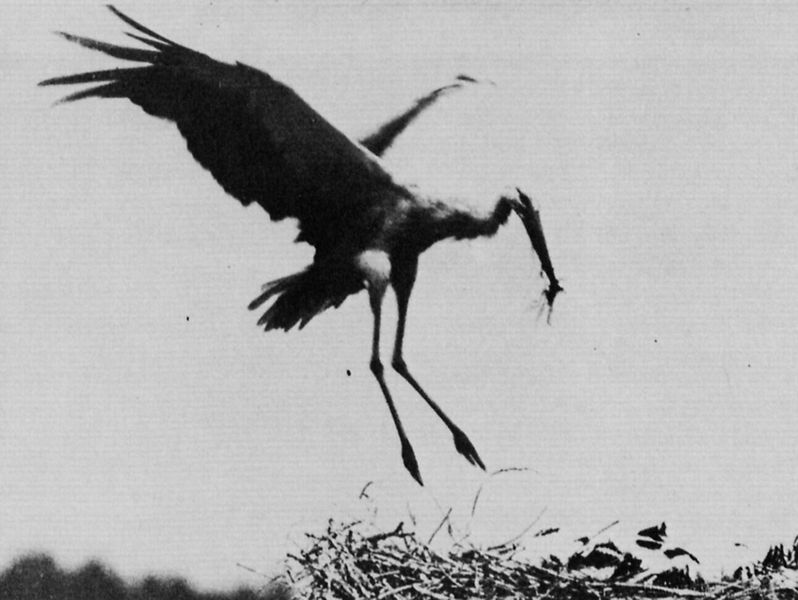
Titel: Reihenaufnahme von Störchen
Künstler: Ottomar Anschütz
Standort: Leverkusen
Institution: Foto-Historama
Schlagwörter: blätter, flügel, fuß, himmel, kampf, kopf, laub, schatten, vogel, weiß, bäume, äste, flou, grau, mund, schwarz, stroh, dach, tier, federn, gefieder, hals, horizont, natur, vögel, zweige, auge, futter, kind, wald, alltag, fliegen, kinder, maus, beine, schwanz, bein, füße, schnabel, süden, gelenke, reisig, baby, moment, landung, luft, essen, junge, knie, schenkel, hoch, foto, fotografie, photographie, nahrung, flug, füttern, fütterung, schwarz weiss, blanc, noir, scharz, dynamik, ausgebreitet, kranich, küken, stelzen, photo, flecken, beute, reise, fressen, horst, nest, schwingen, spannweite, gestrüpp, insekt, fotographie, frosch, geburt, photografie, junges, landen, storch, aile, oiseau, jungtier, versorgung, flügelschlag, beinde, flügeln, ailes, vole, lüfte, noir et blanc, storchennest, animal, anflug, brut, brüten, babz, flugvogel, flügelspannweite, fsß, ganymed, junge storche, landeanflug, nestbau, nestrand, schwerelos, vogeljunges, vogelküken, fliegn, vol, voler, bec, instantané, cigogne, rapide, nid, nistmaterial